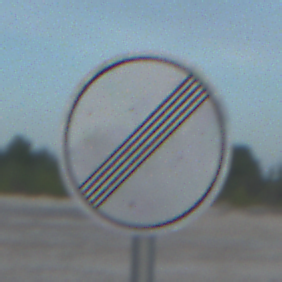
Verkehrszeichen: EndeSaemtlicherBegrenzungen
Umgebung: Outdoor, Beach
Tageszeit: SunriseSunset
Wetter: PartlyCloudy
Licht: Natural
Jahreszeit: NotSpecified
Kontrast: LowContrast